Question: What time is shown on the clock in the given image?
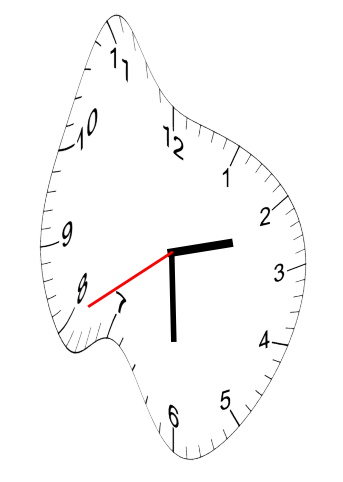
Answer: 02:29:40